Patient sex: M
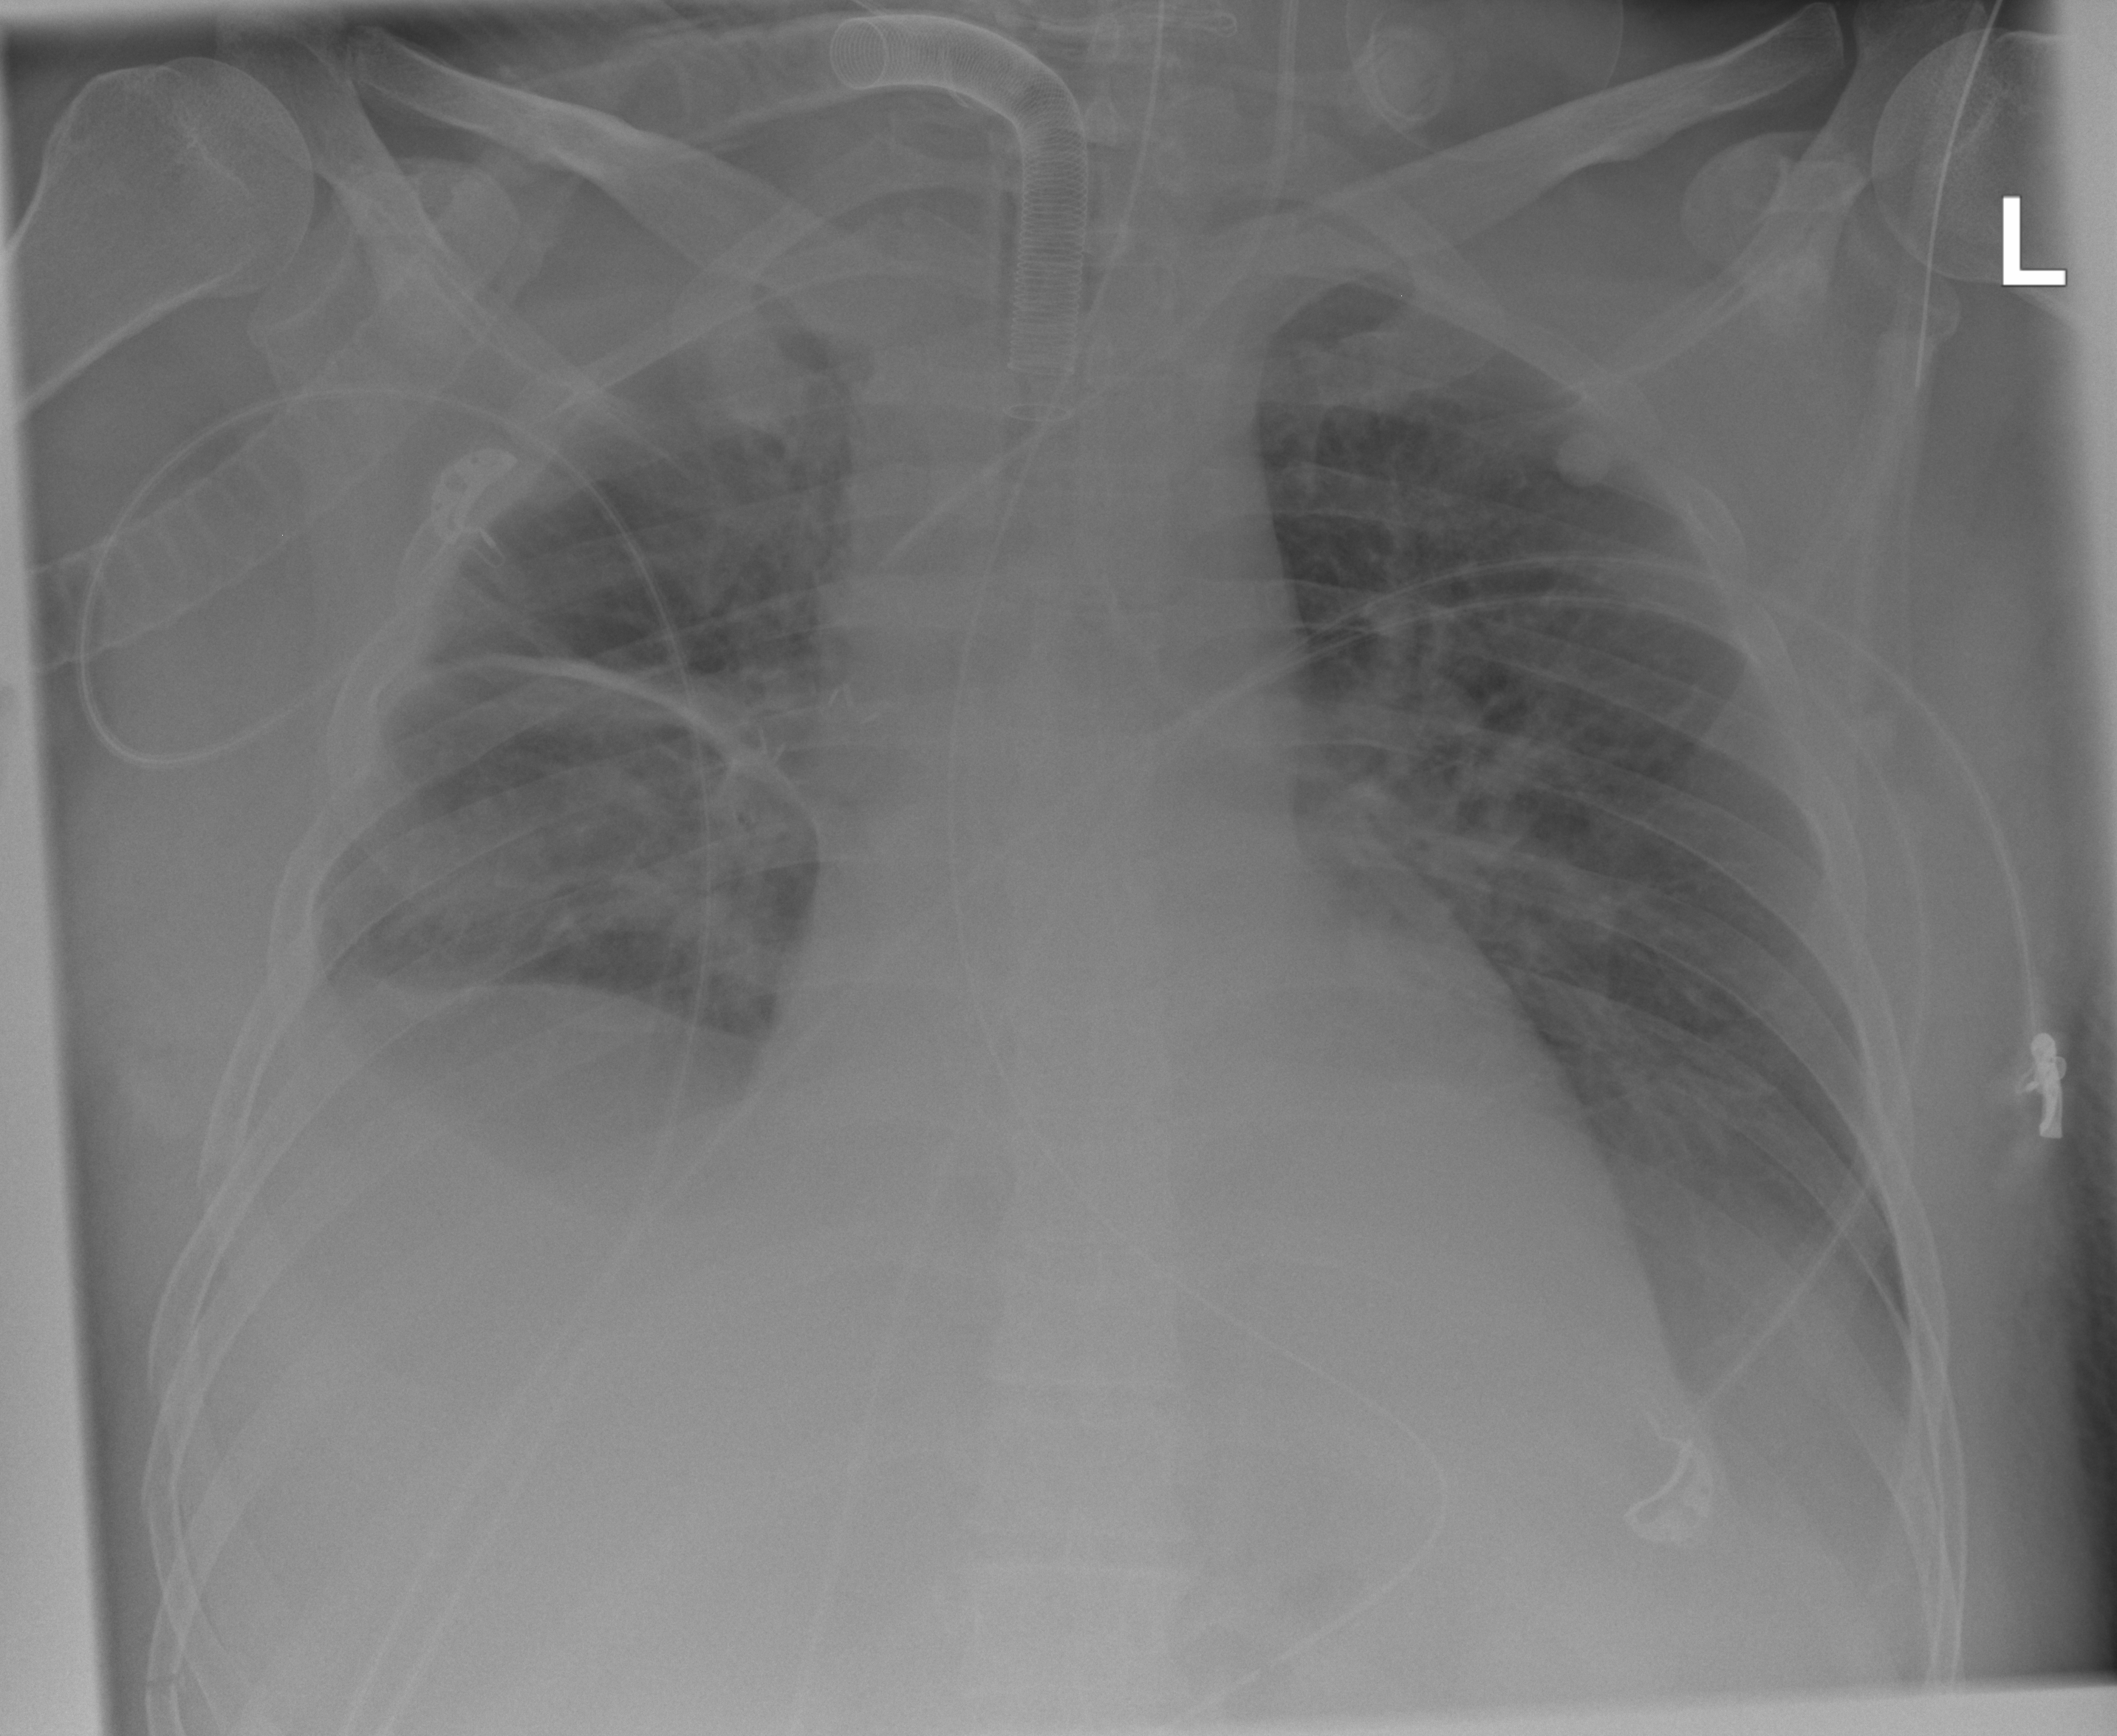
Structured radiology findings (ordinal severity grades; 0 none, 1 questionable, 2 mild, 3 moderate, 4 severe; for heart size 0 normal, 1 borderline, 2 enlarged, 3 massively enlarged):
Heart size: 0
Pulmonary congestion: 0
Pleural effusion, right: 2
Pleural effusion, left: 2
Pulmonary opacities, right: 0
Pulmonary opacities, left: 0
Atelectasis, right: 2
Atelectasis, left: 2